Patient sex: M
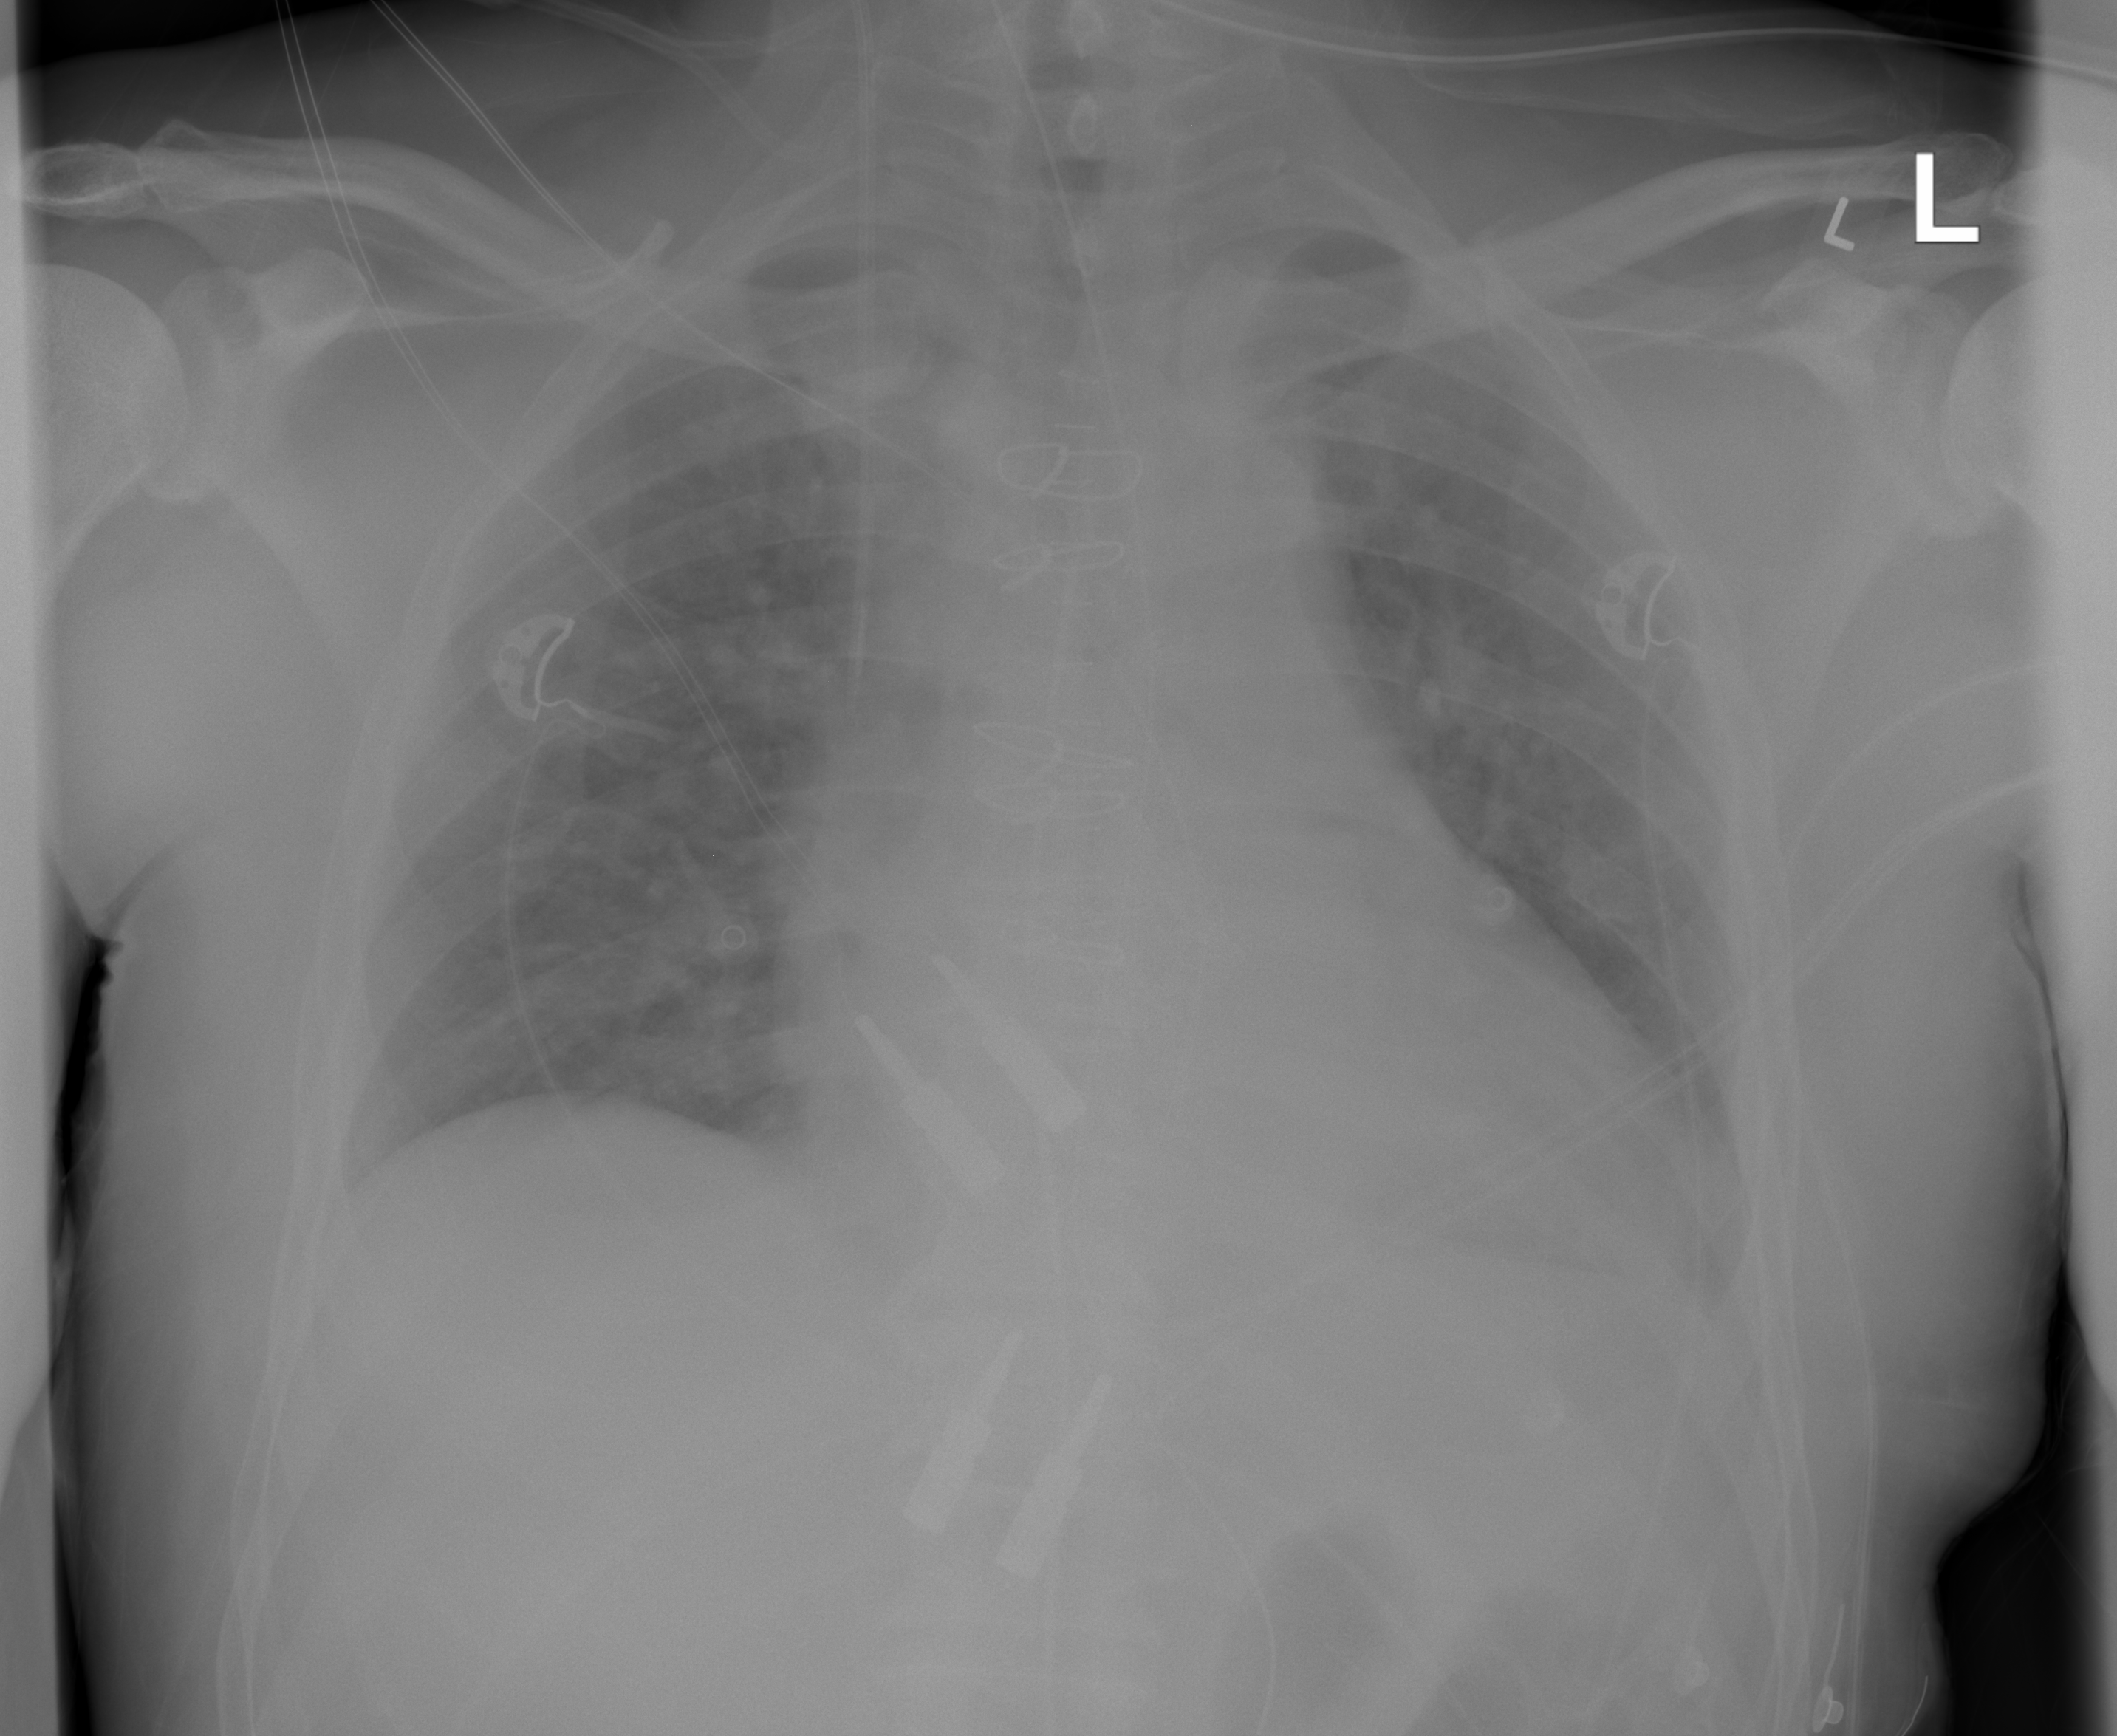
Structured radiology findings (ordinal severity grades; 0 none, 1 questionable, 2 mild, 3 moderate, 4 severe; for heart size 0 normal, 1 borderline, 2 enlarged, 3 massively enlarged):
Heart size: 0
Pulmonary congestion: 2
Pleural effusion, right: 0
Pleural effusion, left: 0
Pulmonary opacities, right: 0
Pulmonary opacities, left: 0
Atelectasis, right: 0
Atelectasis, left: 0